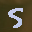
Label: 5